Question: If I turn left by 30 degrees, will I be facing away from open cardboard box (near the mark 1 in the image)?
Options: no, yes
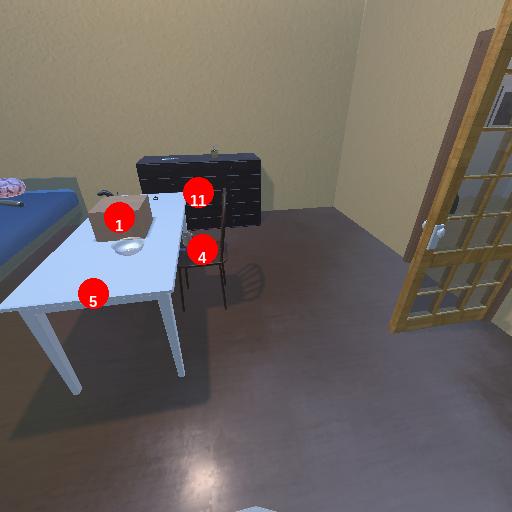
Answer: no